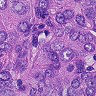
Metastatic tissue present: yes